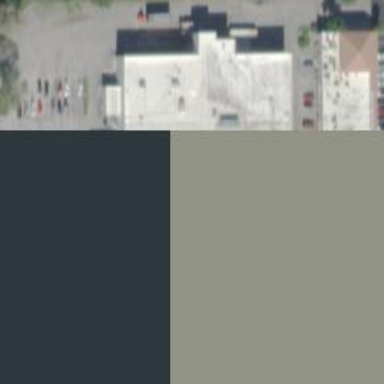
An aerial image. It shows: Supermarket building.